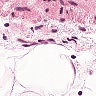
Metastatic tissue present: no